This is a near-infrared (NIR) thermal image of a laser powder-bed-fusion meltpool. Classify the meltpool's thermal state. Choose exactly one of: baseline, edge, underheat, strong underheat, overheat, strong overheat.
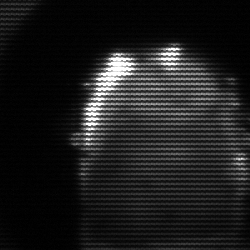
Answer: baseline